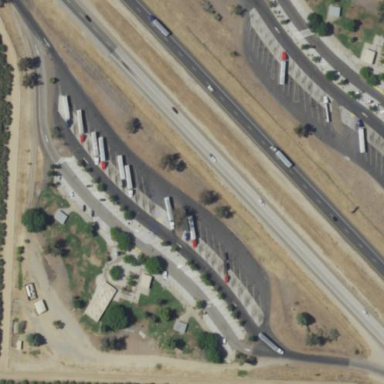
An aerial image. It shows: Rest area along the road with picnic tables.